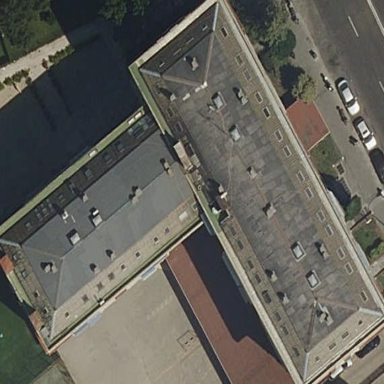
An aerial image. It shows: Part of building.